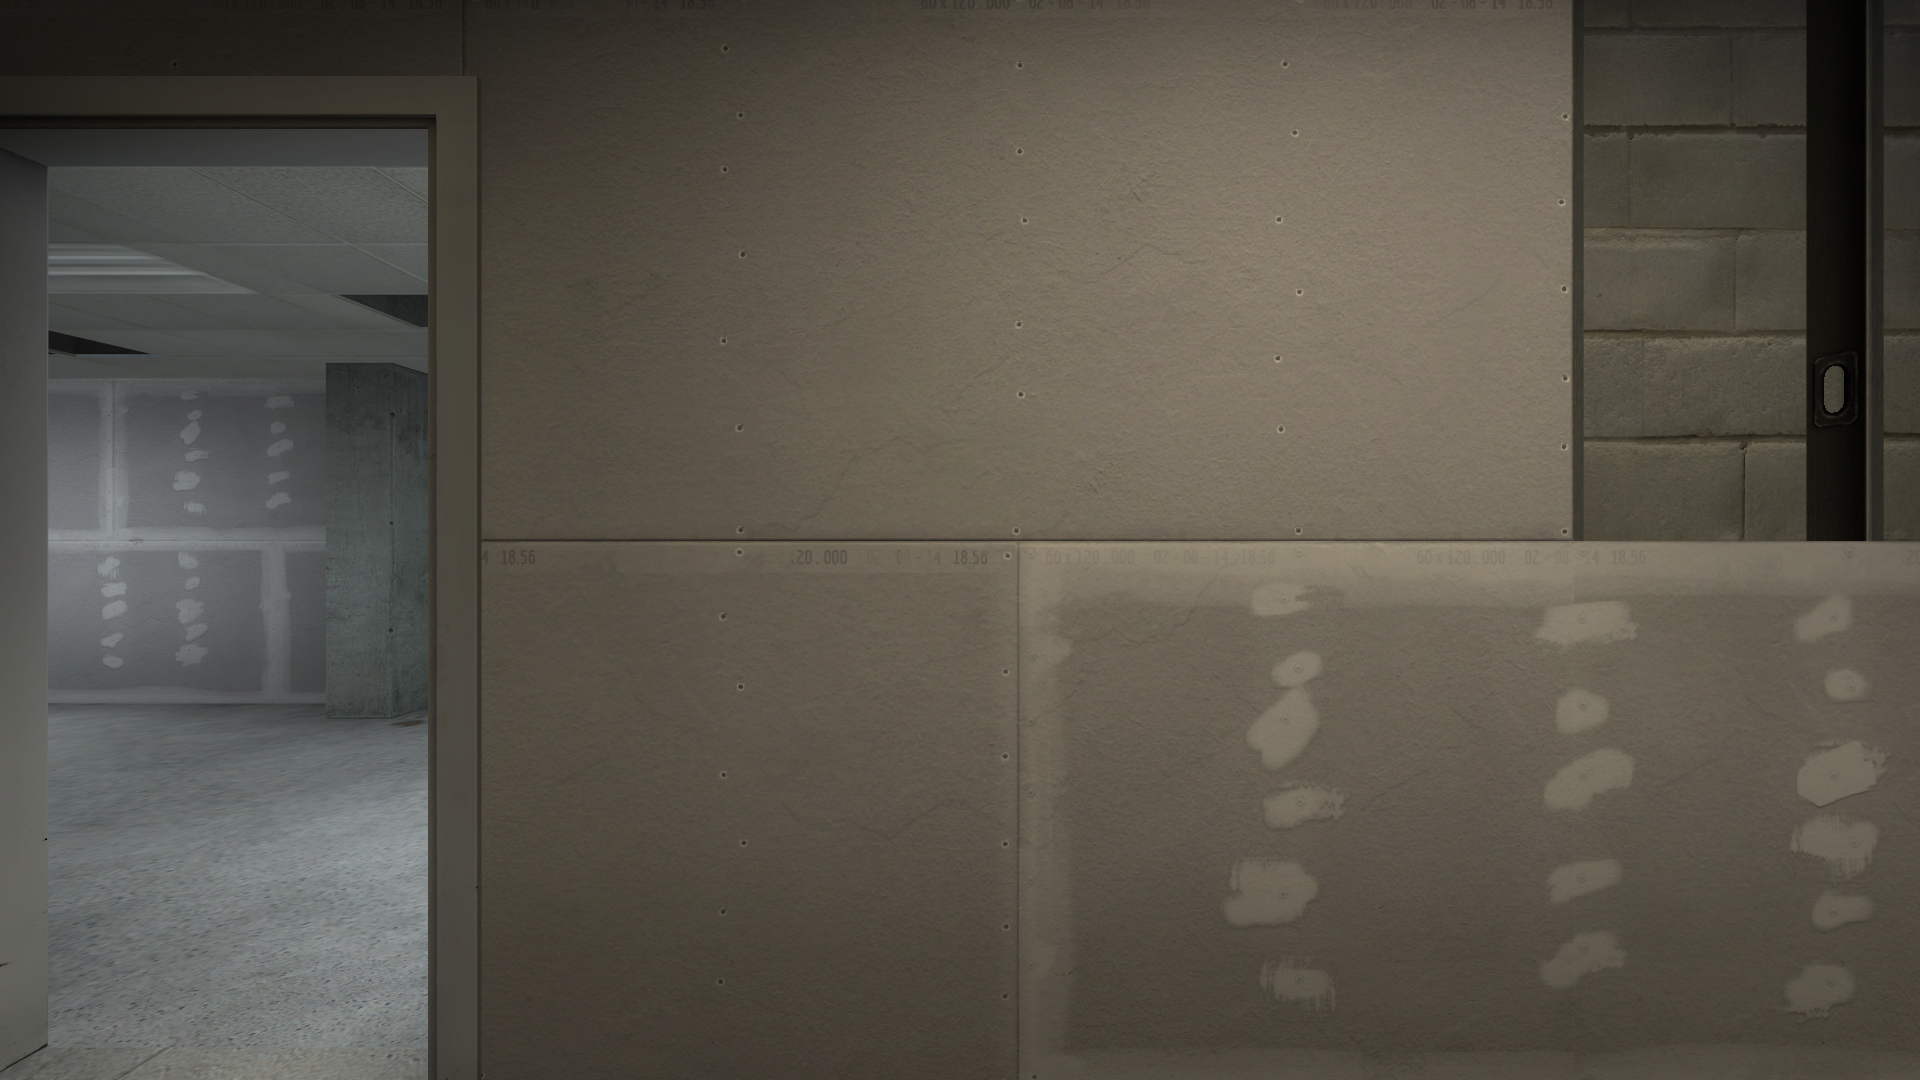
Map: de_vertigo